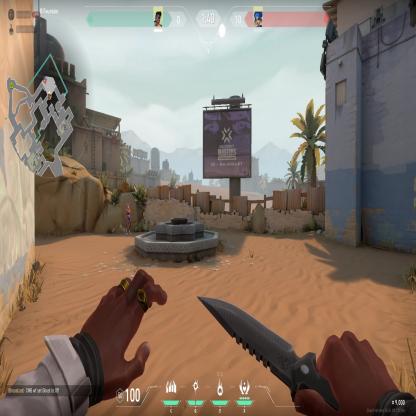
Label: enemy